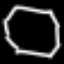
Label: octagon